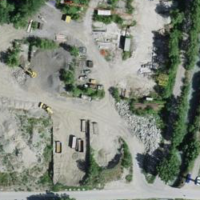
EUNIS habitat code: 54
Species observed at this site:
Hippocrepis emerus